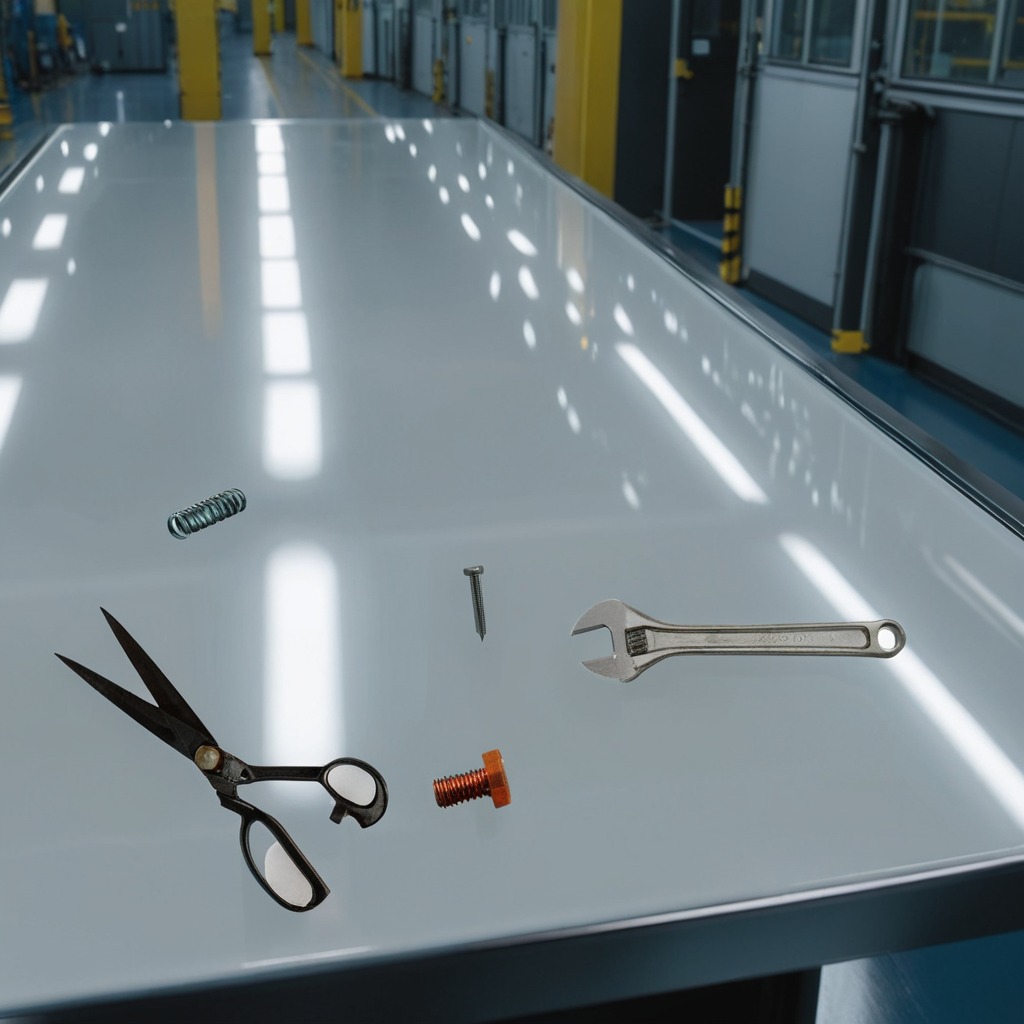
A metal machine screw, an iron nail, a coiled metal spring, a pair of scissors, and a wrench are lying on the table.